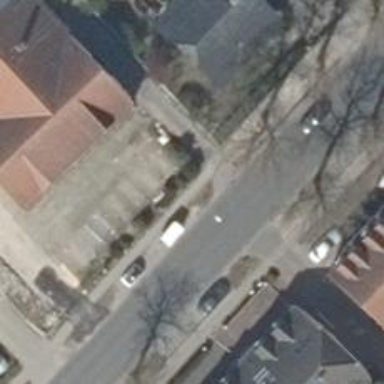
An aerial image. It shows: Sidewalk.